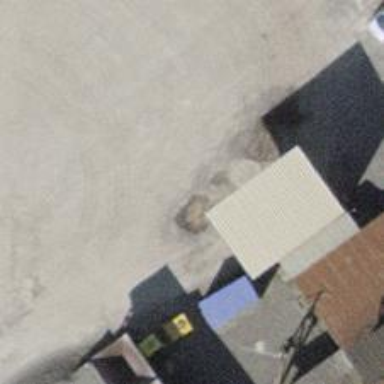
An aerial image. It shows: View of roof of building.